Field crop: tomato
Growth stage: 1
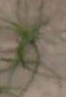
Species: cyperus